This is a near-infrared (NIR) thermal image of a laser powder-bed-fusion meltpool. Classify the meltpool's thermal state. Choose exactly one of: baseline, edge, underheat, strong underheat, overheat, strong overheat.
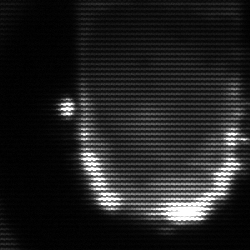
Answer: baseline